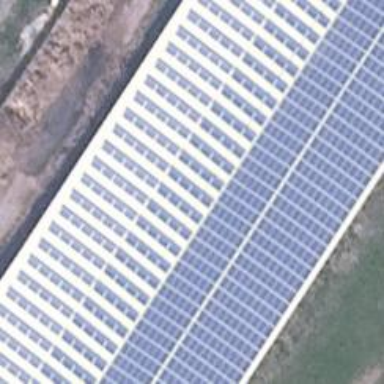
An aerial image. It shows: Industrial building with solar photovoltaic panel power generator. The generator is small installation producing electricity.